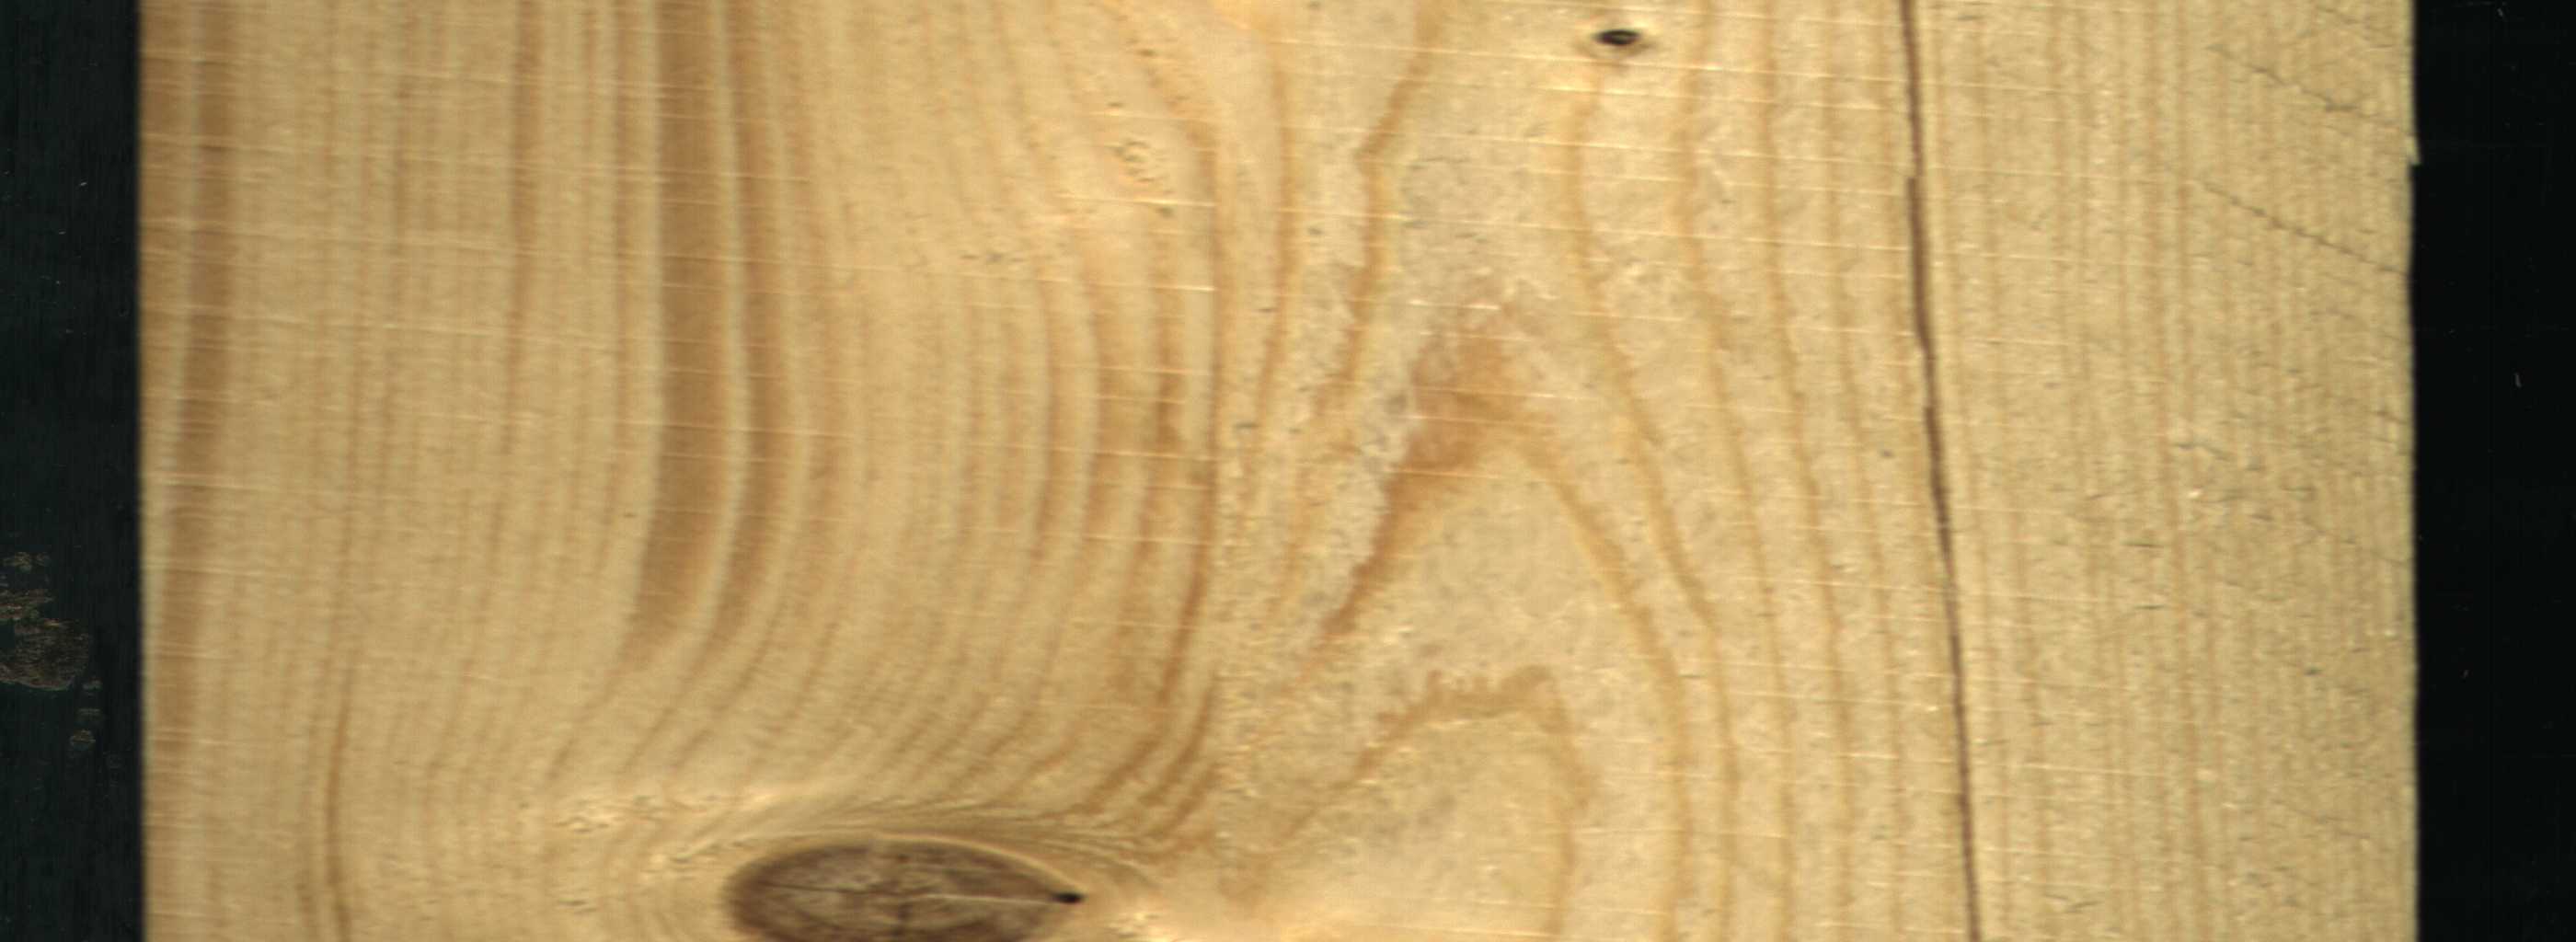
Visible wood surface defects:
Crack
Dead_Knot
Live_Knot